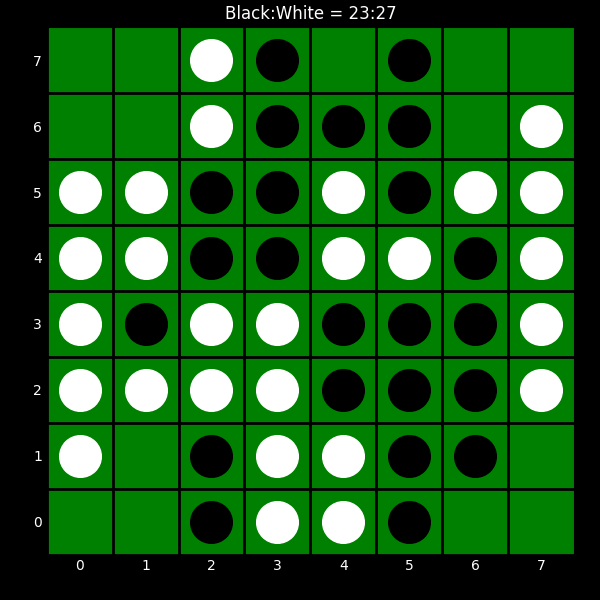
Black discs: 23
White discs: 27